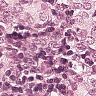
Metastatic tissue present: yes